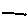
Label: line